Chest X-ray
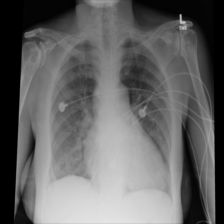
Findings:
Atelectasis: negative
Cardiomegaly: positive
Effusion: negative
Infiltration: negative
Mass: negative
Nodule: negative
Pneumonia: negative
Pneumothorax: negative
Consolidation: negative
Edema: positive
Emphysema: negative
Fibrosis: negative
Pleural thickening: negative
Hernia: negative